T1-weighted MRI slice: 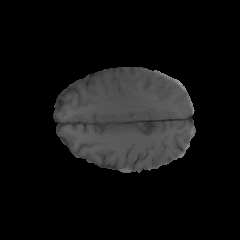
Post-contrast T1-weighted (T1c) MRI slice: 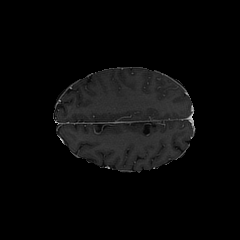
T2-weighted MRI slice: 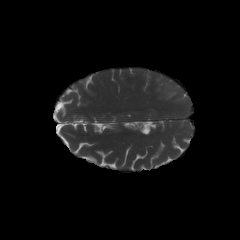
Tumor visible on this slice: yes